Question: Please visit this site:
<URL>
At first load this page, maybe less than one second, you see something like this picture:

and then every thing will OK.
Likely this is why that, at first content loaded and then css load.
How to I resolve this problem.
Notablyw I used AngularJs and Bootstrap for create this site.
Thanks a lot.
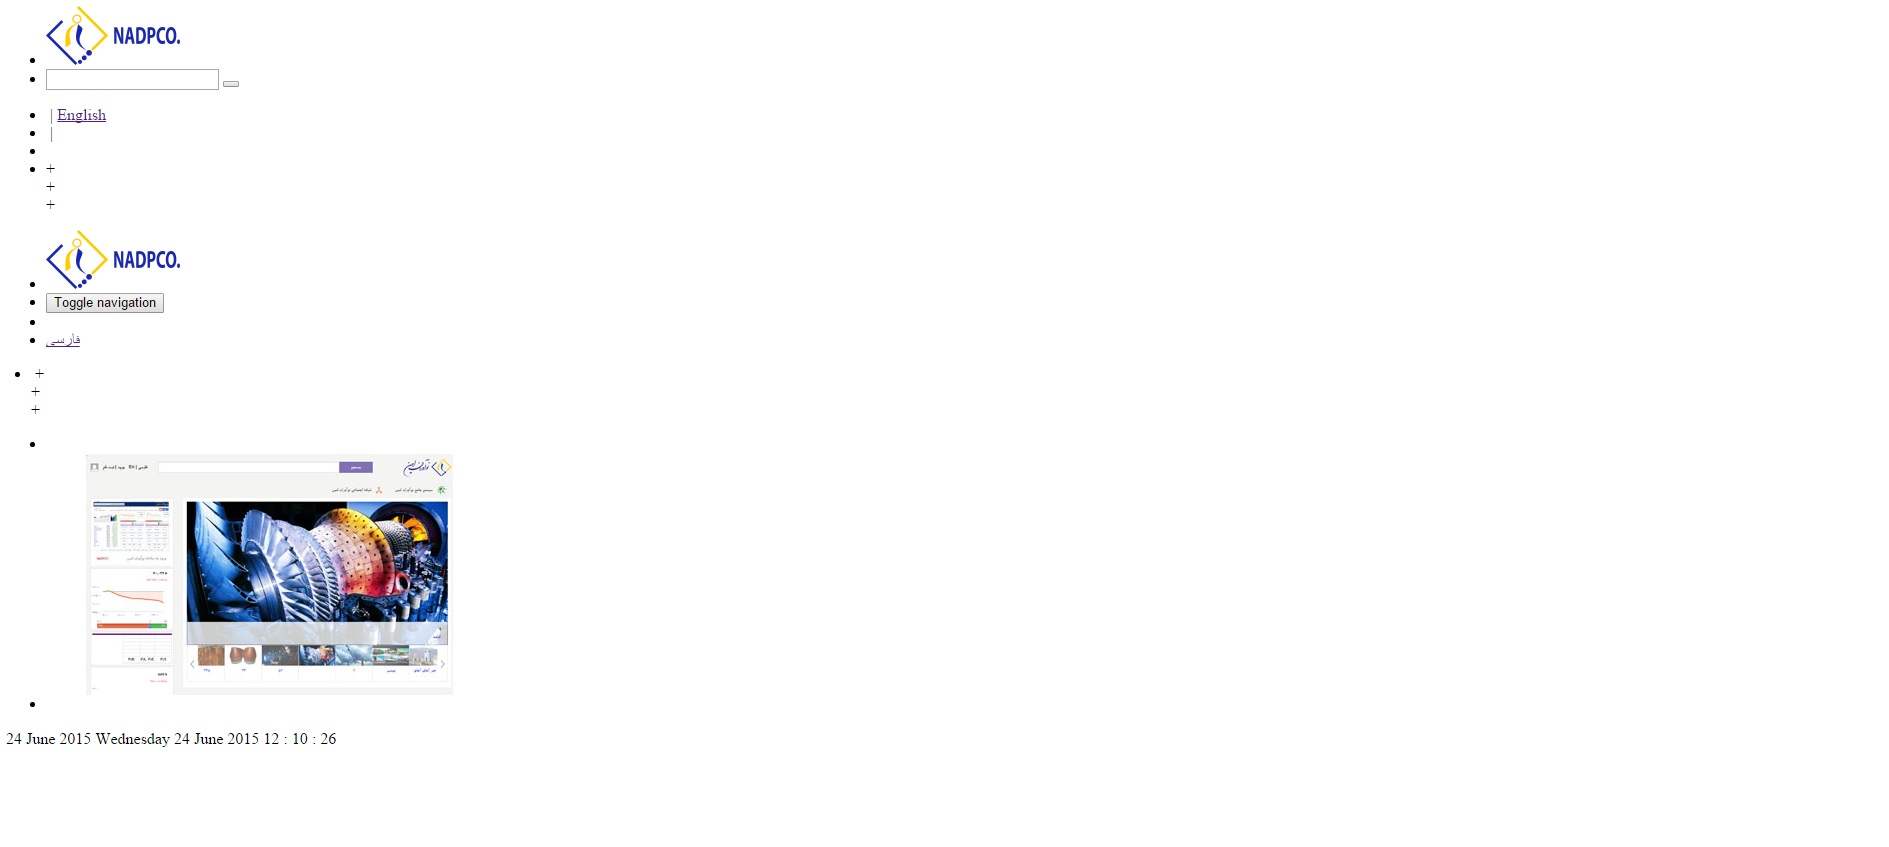
Answer: All your stylesheets is inside the body. You need to move it inside the head instead.
'''
<body><div ng-controller="mainLayoutController" class="ng-scope">
<meta charset="utf-8">
<meta name="viewport" content="width=device-width, initial-scale=1.0">
<title>mshwr srmyh gdhry nwawrn myn</title>
<link href="/Content/css?v=4sokSQu85ZOhWi6vSDkriSC11saVOXIr5e8wfPjGMSM1" rel="stylesheet">
<link ng-href="/Content/LTR-Bootstrap-Less/custom-less/main.min.css?v=2" rel="stylesheet" href="/Content/LTR-Bootstrap-Less/custom-less/main.min.css?v=2">
<link ng-href="/Content/LTR-Views/News/News.min.css?v=2" rel="stylesheet" href="/Content/LTR-Views/News/News.min.css?v=2">
'''
'''
<head>
<meta charset="utf-8">
<meta name="viewport" content="width=device-width, initial-scale=1.0">
<title>mshwr srmyh gdhry nwawrn myn</title>
<link href="/Content/css?v=4sokSQu85ZOhWi6vSDkriSC11saVOXIr5e8wfPjGMSM1" rel="stylesheet">
<link ng-href="/Content/LTR-Bootstrap-Less/custom-less/main.min.css?v=2" rel="stylesheet" href="/Content/LTR-Bootstrap-Less/custom-less/main.min.css?v=2">
<link ng-href="/Content/LTR-Views/News/News.min.css?v=2" rel="stylesheet" href="/Content/LTR-Views/News/News.min.css?v=2">
'''